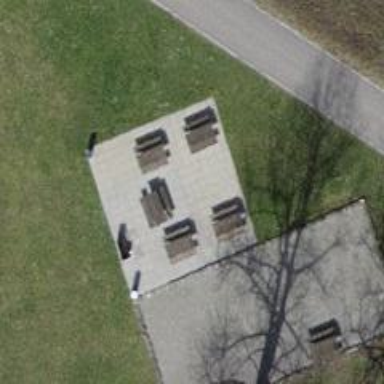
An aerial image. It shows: Picnic table located in leisure land area.